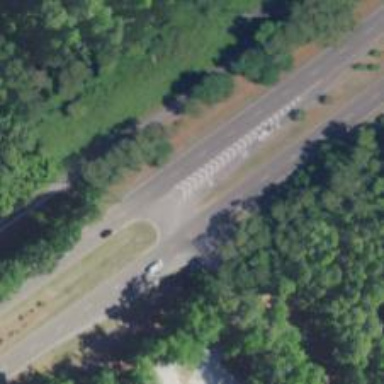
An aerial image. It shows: Trunk link highway.